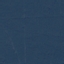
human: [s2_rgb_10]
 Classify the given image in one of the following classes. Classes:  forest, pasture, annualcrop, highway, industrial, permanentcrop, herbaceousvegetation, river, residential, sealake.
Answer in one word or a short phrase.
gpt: Forest